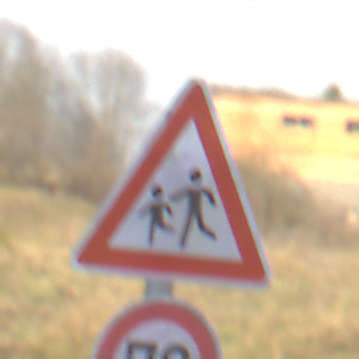
Verkehrszeichen: KinderRechts
Zusatzzeichen unten: Geschwindigkeit70
Umgebung: Outdoor, Nature
Tageszeit: MorningAfternoon
Wetter: Clear
Licht: Natural
Jahreszeit: NotSpecified
Kontrast: HighContrast